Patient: sex M, age 72
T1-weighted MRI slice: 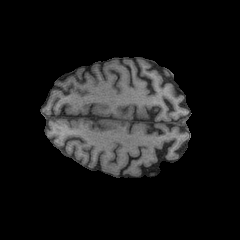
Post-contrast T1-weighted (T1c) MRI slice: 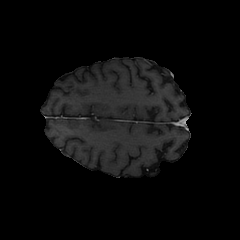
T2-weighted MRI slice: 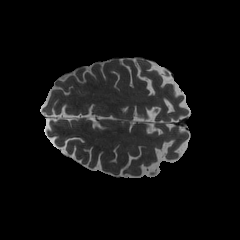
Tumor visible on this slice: no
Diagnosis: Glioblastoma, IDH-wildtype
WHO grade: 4